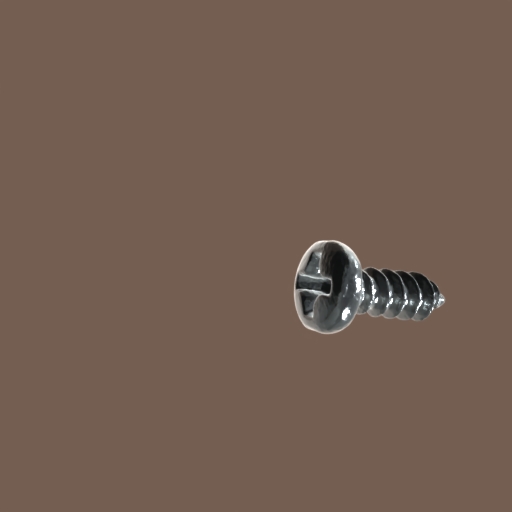
Label: screw